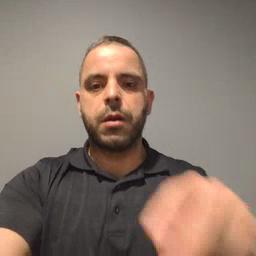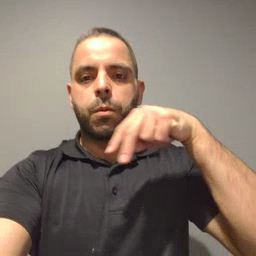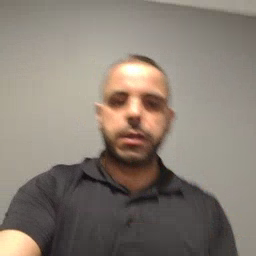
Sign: ride